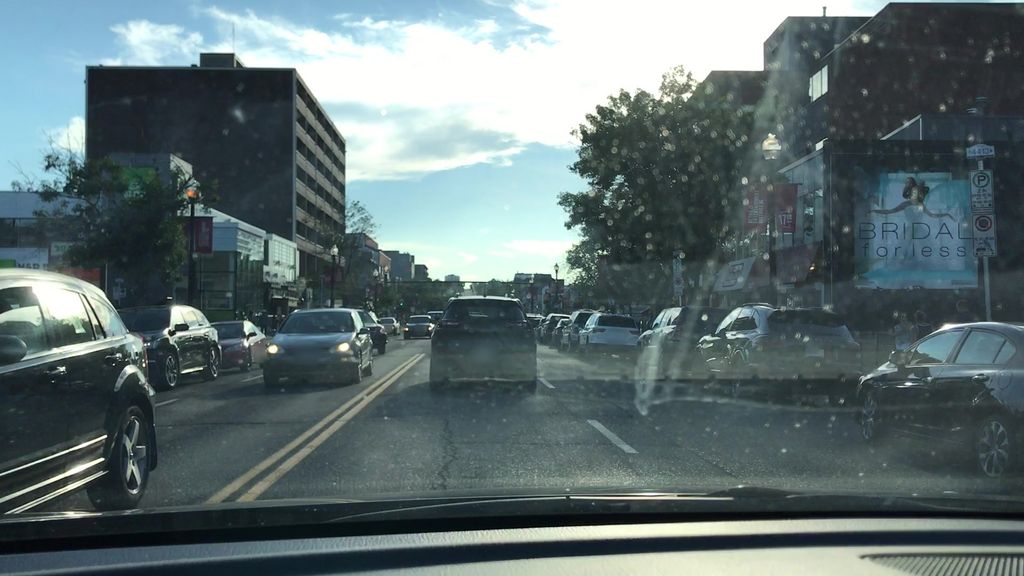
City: calgary